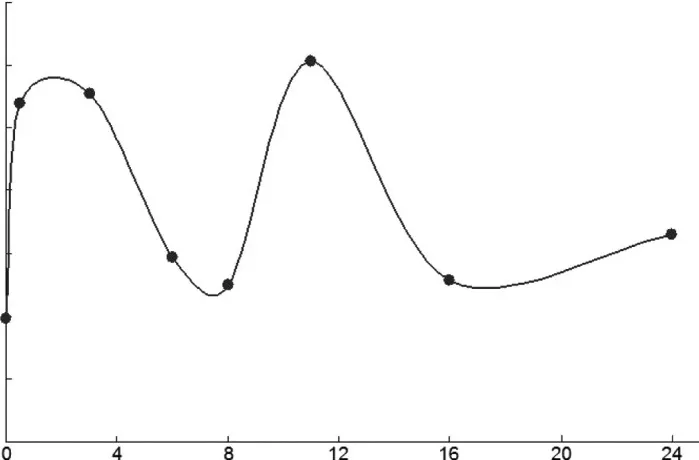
Plasma concentration of icotinib. Eight time points (0, 0.5, 3, 6, 8, 11, 16 and 24 h post-dose) were selected to determine the plasma concentration of icotinib (125 mg TID) by high-performance liquid chromatography tandem mass spectrometry. The resulting plasma concentration time profile was similar to that in the published phase I trial of icotinib.
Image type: pathology (immunostaining)